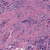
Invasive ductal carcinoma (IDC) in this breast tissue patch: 1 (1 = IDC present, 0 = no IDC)